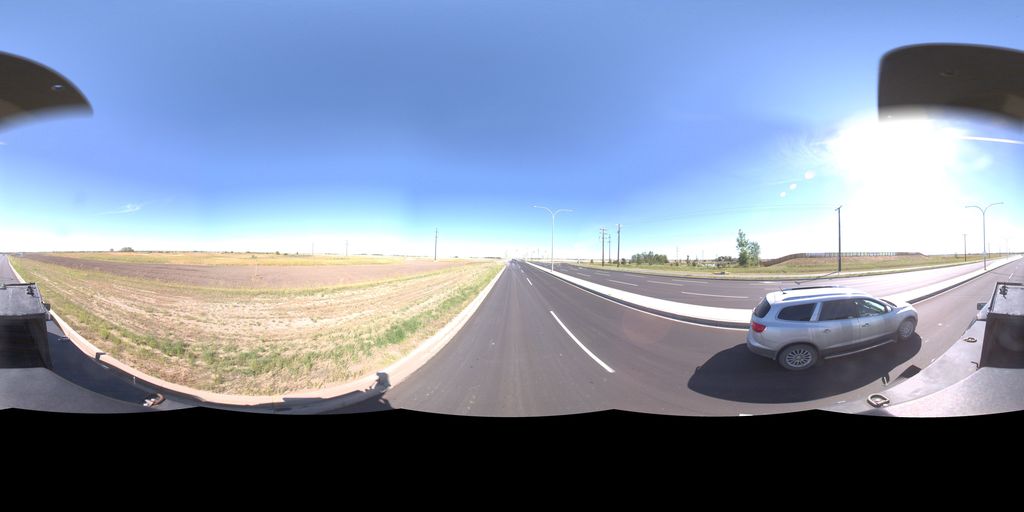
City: saskatoon